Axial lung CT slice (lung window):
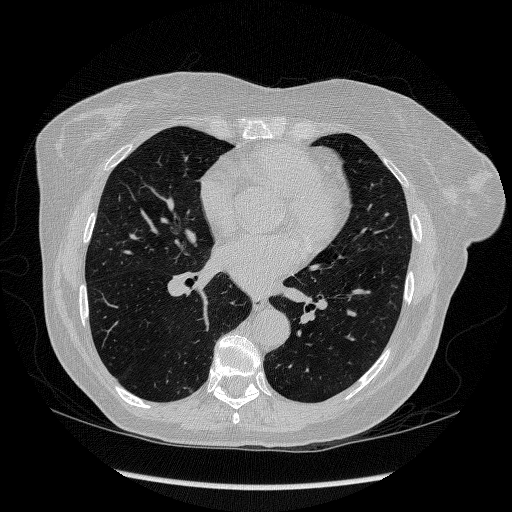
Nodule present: no